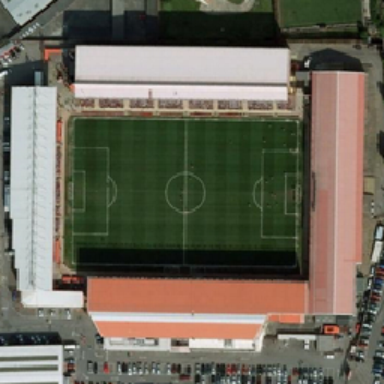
There is a football field enclosed by bleachers is surrounded by rows of automobiles .